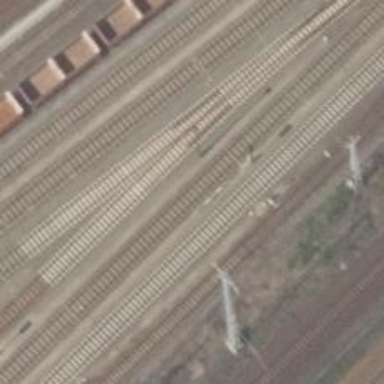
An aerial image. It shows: Railway siding for service.